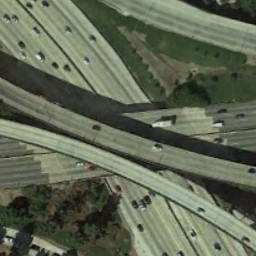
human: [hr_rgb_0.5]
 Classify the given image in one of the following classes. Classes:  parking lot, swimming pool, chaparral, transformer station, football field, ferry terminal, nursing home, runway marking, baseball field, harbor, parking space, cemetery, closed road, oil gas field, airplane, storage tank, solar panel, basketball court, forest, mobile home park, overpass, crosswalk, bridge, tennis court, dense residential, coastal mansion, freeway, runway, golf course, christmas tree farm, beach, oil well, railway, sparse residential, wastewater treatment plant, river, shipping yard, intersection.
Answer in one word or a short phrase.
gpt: overpass